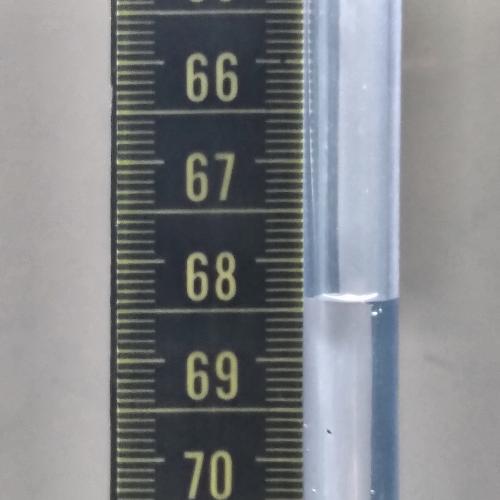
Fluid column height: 68.4 cm